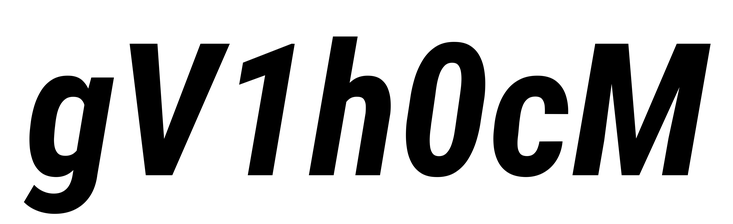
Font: Roboto-Italic_Condensed_Bold_Italic